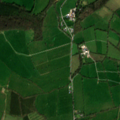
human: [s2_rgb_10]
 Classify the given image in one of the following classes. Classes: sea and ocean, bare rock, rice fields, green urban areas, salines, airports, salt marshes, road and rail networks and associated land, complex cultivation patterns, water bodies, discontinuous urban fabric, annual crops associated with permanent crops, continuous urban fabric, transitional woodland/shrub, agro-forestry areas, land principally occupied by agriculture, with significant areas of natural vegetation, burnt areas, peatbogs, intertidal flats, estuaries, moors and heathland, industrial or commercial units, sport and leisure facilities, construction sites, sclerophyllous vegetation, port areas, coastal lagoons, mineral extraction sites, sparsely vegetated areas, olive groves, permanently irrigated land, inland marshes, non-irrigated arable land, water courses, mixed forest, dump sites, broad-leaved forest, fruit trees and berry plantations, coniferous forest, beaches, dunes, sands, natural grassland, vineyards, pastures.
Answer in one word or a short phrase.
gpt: pastures, coniferous forest